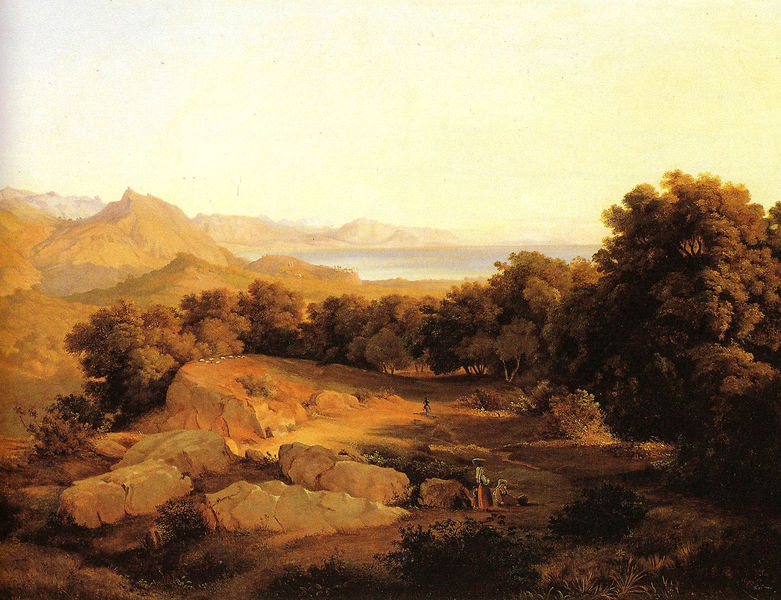
Titel: Südliche Landschaft
Künstler: Heinrich Reinhold
Standort: Schweinfurt
Institution: Museum Georg Schäfer
Schlagwörter: baum, berg, blau, dunkel, felsen, gemälde, gestein, himmel, laub, mann, meer, schatten, wasser, weiß, wolken, bäume, frauen, gelb, grün, landschaft, menschen, mädchen, see, ufer, äste, braun, frau, hell, hintergrund, licht, männer, orange, schwarz, vordergrund, gras, haus, rot, tiere, weg, wiese, wolke, leute, malerei, rock, mensch, stein, steine, bild, öl, ast, erde, gräser, horizont, häuser, hügel, morgen, natur, sonnenaufgang, strauch, weite, busch, büsche, gebüsch, gewässer, sonne, sträucher, land, personen, spitzen, person, pflanzen, wald, reiter, küste, sommer, berge, fels, gebirge, sonnenlicht, dunst, kahl, herbst, hütten, rauh, idylle, romantik, ölgemälde, spitz, korb, bauer, idyll, flora, malerie, fauna, schafe, weitsicht, hummel, steim, pflanzenwelt